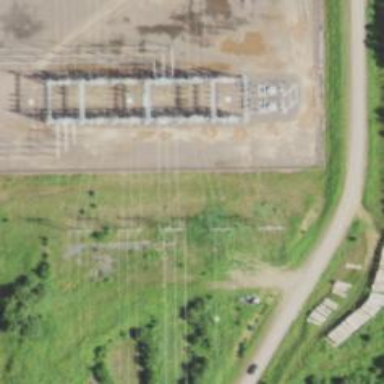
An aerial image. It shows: H-frame power tower with distinctive design.